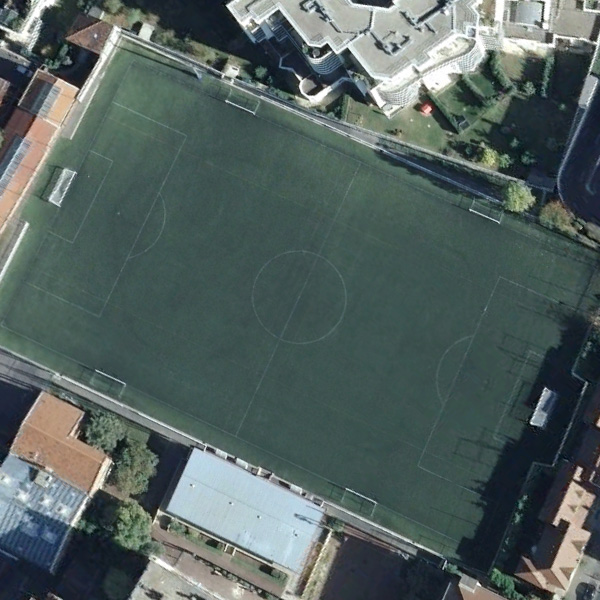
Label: Playground